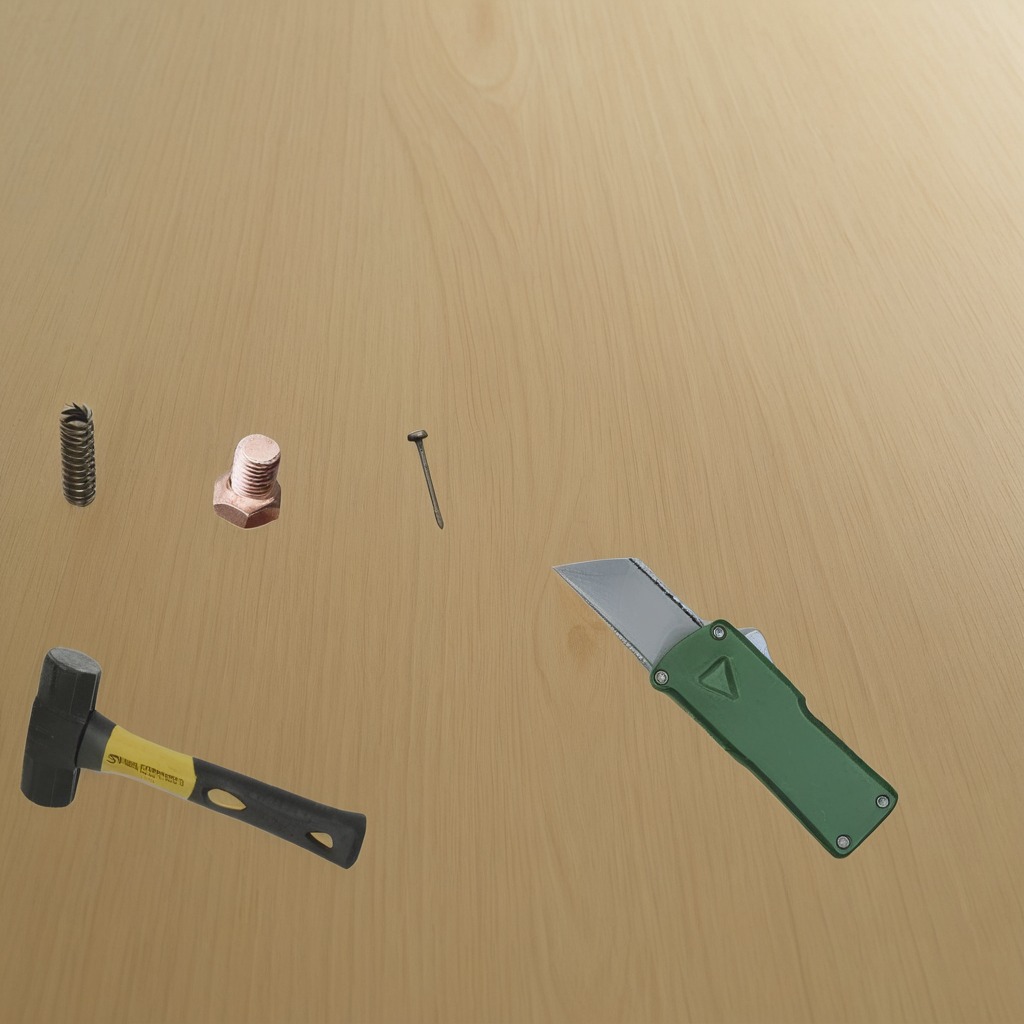
A utility knife, a metal machine screw, an iron nail, a hammer, and a coiled metal spring are lying on the plywood surface in a paint workshop lit by afternoon window light.